Frequency: 55000
Velocity: 0,1705
Power: 9,3
Pulse duration: 0,0000001
Pass count: 1
Magnification: 10
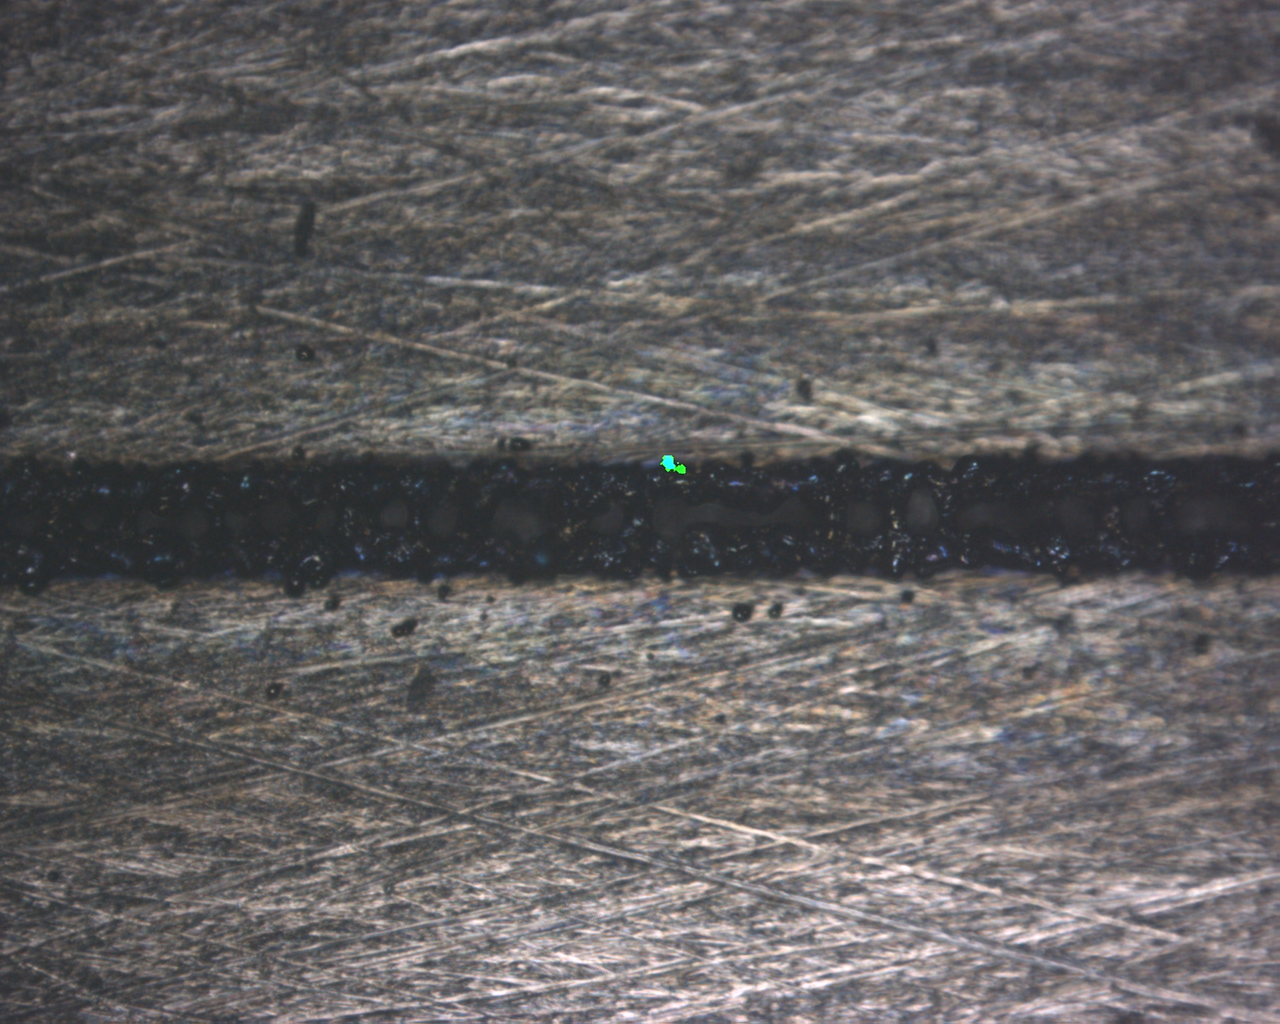
Measured width: 138.713
Other width: 58.319